Interaction volume radius: 10 \u00c5
Interaction volume height: 20 \u00c5
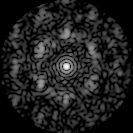
Disorder parameter: 0.6716